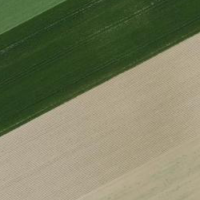
EUNIS habitat code: 52
Species observed at this site:
Corvus corone
Alcedo atthis
Sylvia borin
Sylvia atricapilla
Spinus spinus
Calcarius lapponicus
Poecile palustris
Larus michahellis
Ardea alba
Erithacus rubecula
Cuculus canorus
Dryocopus martius
Phoenicurus ochruros
Phoenicurus phoenicurus
Emberiza melanocephala
Calandrella brachydactyla
Corvus corax
Tringa ochropus
Cyanistes caeruleus
Sturnus vulgaris
Chloris chloris
Troglodytes troglodytes
Corvus frugilegus
Corvus cornix
Passer domesticus
Passer montanus
Turdus merula
Circus aeruginosus
Saxicola rubetra
Hirundo rustica
Milvus migrans
Milvus milvus
Mergus merganser
Turdus pilaris
Oriolus oriolus
Calidris pugnax
Numenius phaeopus
Coccothraustes coccothraustes
Phylloscopus trochilus
Motacilla alba
Delichon urbicum
Certhia brachydactyla
Anthus trivialis
Oenanthe oenanthe
Turdus philomelos
Emberiza citrinella
Anthus spinoletta
Dendrocopos major
Turdus viscivorus
Buteo buteo
Anthus pratensis
Turdus iliacus
Chroicocephalus ridibundus
Phylloscopus collybita
Luscinia megarhynchos
Alauda arvensis
Coturnix coturnix
Eremophila alpestris
Pica pica
Sitta europaea
Columba livia
Saxicola rubicola
Falco tinnunculus
Picus viridis
Ficedula hypoleuca
Emberiza calandra
Charadrius hiaticula
Motacilla cinerea
Anas platyrhynchos
Pluvialis apricaria
Lanius excubitor
Linaria cannabina
Acrocephalus palustris
Streptopelia decaocto
Ciconia ciconia
Fringilla coelebs
Lanius collurio
Coloeus monedula
Carduelis carduelis
Columba palumbus
Phalacrocorax carbo
Dryobates minor
Fringilla montifringilla
Parus major
Columba oenas
Ichthyaetus melanocephalus
Accipiter nisus